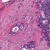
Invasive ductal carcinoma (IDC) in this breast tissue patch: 0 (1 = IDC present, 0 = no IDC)